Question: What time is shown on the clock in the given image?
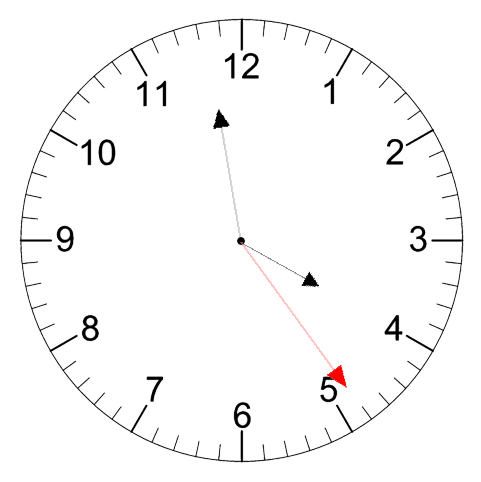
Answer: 03:58:24